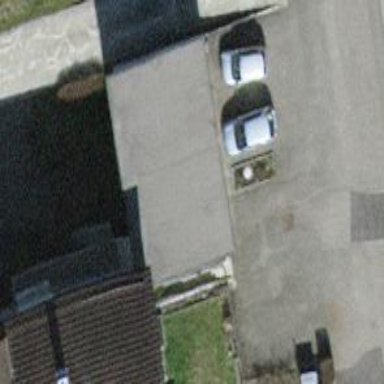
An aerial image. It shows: Group of garages.